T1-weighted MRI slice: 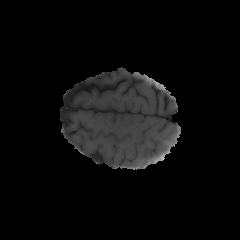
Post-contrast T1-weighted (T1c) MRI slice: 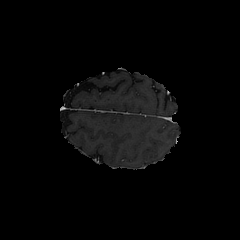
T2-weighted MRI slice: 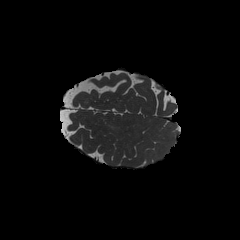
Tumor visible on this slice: yes